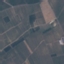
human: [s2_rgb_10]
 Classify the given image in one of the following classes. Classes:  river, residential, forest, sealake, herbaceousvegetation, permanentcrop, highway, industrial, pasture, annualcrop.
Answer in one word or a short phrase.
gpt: PermanentCrop